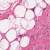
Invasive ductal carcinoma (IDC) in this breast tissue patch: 0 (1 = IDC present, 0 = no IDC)